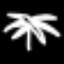
Label: palm tree